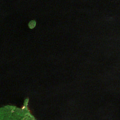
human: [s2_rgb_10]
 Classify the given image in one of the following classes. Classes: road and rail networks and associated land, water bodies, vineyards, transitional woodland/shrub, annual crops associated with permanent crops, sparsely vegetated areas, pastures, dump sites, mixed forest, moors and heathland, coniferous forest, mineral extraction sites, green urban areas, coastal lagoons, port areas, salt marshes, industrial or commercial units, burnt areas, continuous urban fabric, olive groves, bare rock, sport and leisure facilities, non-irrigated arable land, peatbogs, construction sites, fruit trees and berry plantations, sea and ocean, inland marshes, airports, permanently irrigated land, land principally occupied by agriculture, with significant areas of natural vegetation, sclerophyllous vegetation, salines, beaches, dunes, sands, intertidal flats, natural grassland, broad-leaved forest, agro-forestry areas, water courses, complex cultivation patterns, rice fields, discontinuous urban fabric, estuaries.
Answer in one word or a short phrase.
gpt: mixed forest, water bodies